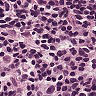
Metastatic tissue present: no